Field crop: maize
Growth stage: 2
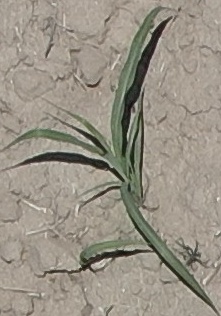
Species: sorghum